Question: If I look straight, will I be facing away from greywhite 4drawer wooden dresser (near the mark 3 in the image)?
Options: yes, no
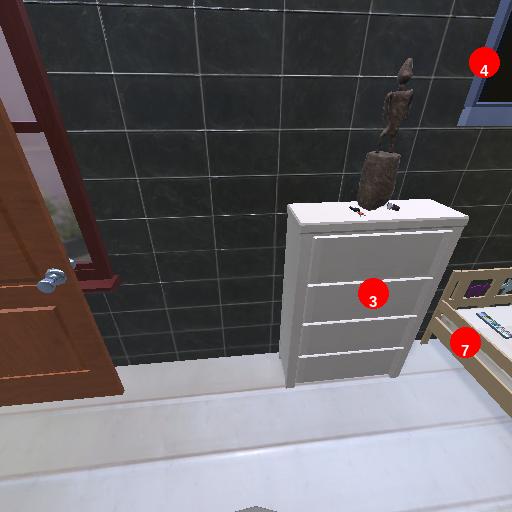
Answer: yes